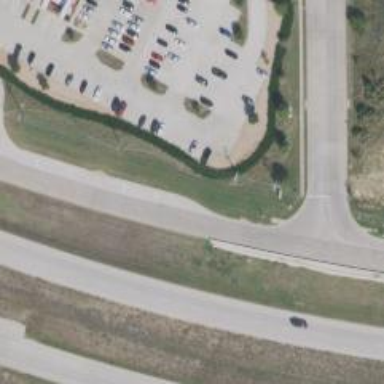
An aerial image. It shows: Trunk link highway.